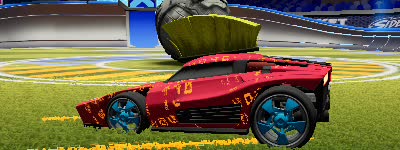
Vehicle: breakout